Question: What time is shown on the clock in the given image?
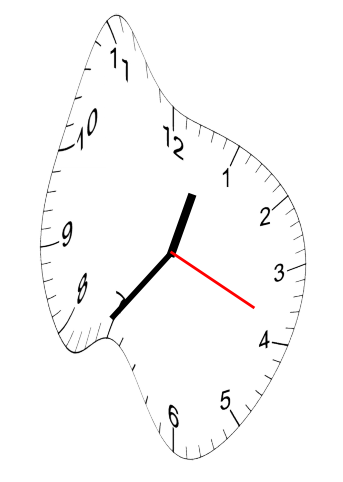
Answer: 12:36:19